Question: I got a table tblScan with some varbinary data. I want to export this table to an XML-file so I can insert this in SQL azure with BCP Bulk insert. ( )
I'm doing:
'''
DECLARE @String varchar(8000)
SET @String='bcp "SELECT * FROM dbo.tblScan FOR XML RAW, XMLSCHEMA" queryout C:\Users\DAAGEU\Desktop\tblScanOutput.xml -c -T'
EXEC xp_cmdshell @String
'''
But I got this output error:

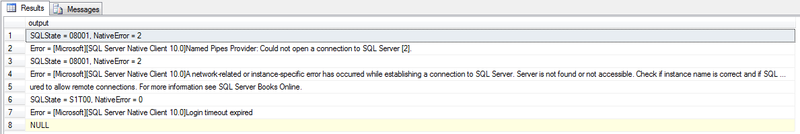
Answer: It is actually a problem with VarBinary and XML (in SQL 2008 R2):
> FOR XML EXPLICIT and RAW modes currently do not support addressing
binary data as URLs in column SomeComlumn. Remove the column, or use the BINARY BASE64 mode, or create the URL directly using the 'dbobject/TABLE[@PK1="V1"]/@COLUMN' syntax.
Quick searching showed <URL>.
Is there particluar reason that you want to export in XML? I have been using bcp using the default binary output and there are no issues with VarBinary fields. Binary files are quite smaller then the XML files. And if you don't want to do any manipulation between export and import, I suggest that you use binary files.
Try changing your query to:
'''
SET @String='bcp "SELECT * FROM dbo.tblScan FOR XML RAW, BINARY BASE64" queryout C:\Users\DAAGEU\Desktop\tblScanOutput.xml -c -T'
'''
However, as seen by the logs, your current issue is the login. You are using trusted connection, but do you know which identity is running the bcp process, when it is spawned by the SQL Server engine? It would most probably the SQL Server identity, which I guess does not have access to the database/table (and most probaly is Local System or Network Service). If you still want to make this using SQL query, and not a batch file (.bat or .cmd) I suggest that you use explicit login credentials (SQL Server auth) and not trusted connection.